Field crop: maize
Growth stage: 2
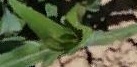
Species: maize